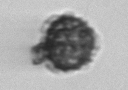
Label: Syracosphaera_pulchra